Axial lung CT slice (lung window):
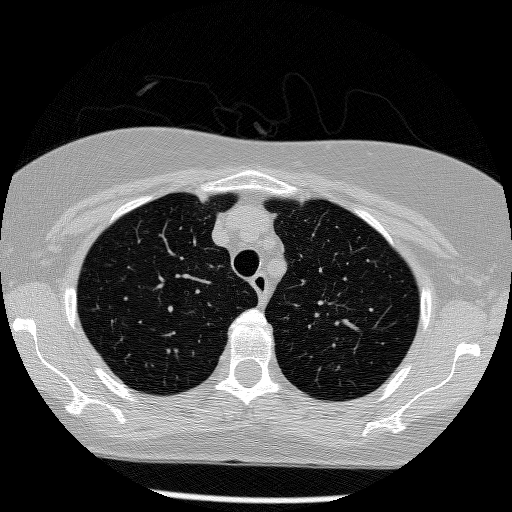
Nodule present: no